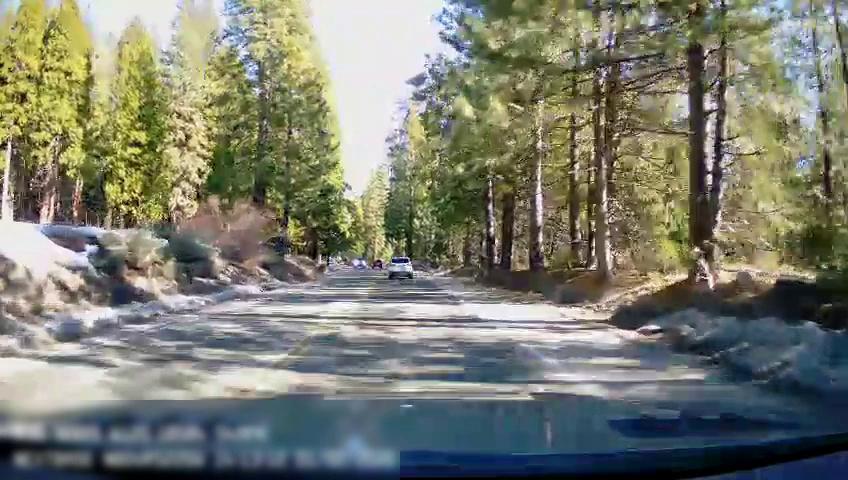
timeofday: Day
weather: Sunny
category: Drivable Space
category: Vehicles | SUV
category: Lanes | Current Lane
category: Lanes | Alternate Lane
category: Lanes | Opposite Lane